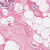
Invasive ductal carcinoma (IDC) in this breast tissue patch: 0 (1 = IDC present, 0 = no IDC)